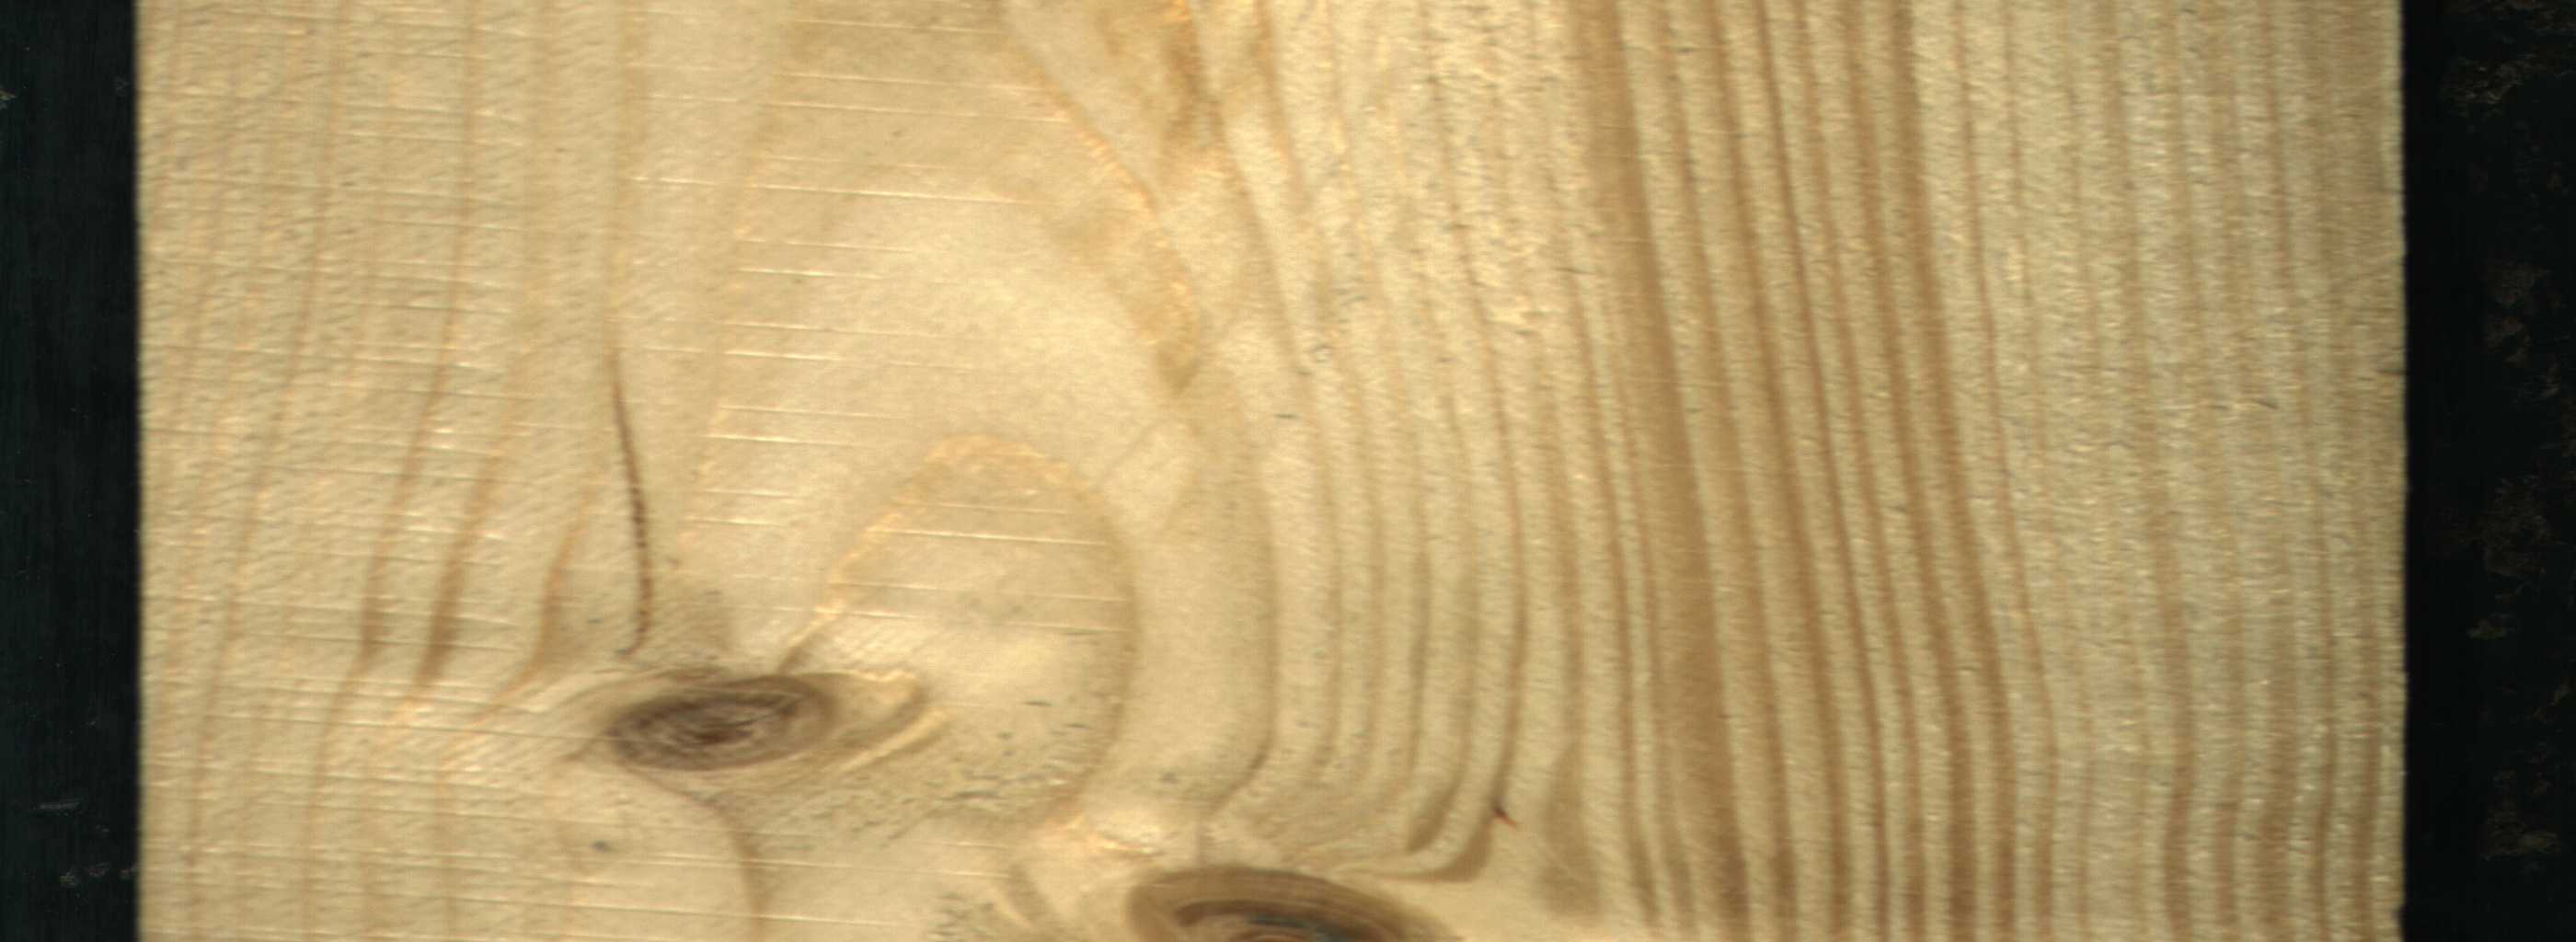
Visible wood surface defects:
resin
Live_Knot
Live_Knot